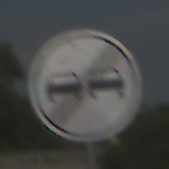
Verkehrszeichen: EndeUeberholverbot
Umgebung: Outdoor, Nature
Tageszeit: MorningAfternoon
Wetter: PartlyCloudy
Licht: Natural
Jahreszeit: NotSpecified
Kontrast: HighContrast